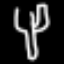
Label: fork